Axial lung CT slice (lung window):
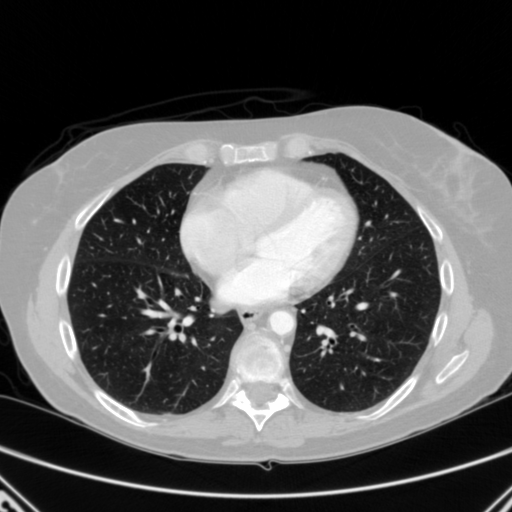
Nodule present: no